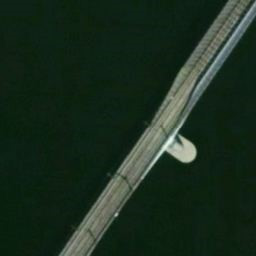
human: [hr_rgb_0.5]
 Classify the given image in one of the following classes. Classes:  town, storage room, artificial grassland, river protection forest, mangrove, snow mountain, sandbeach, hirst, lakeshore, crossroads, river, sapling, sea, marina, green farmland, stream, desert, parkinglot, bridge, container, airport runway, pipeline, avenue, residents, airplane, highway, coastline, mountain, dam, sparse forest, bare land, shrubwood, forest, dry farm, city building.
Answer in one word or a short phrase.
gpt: bridge